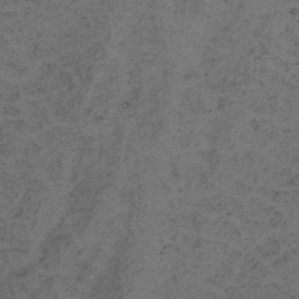
Label: frost